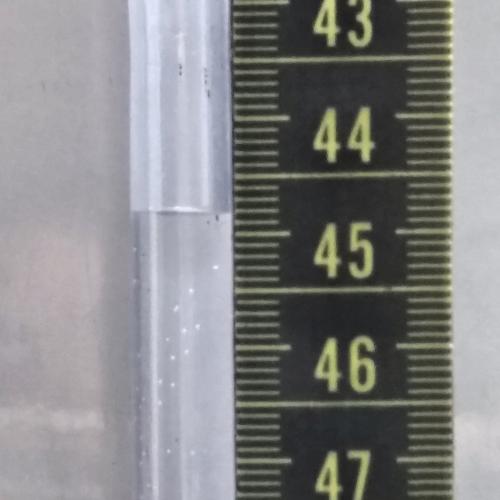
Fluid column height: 44.8 cm